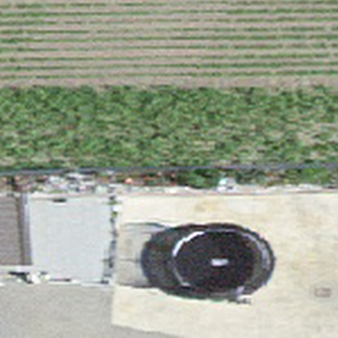
Label: other